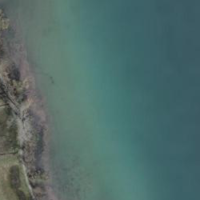
EUNIS habitat code: 14
Species observed at this site:
Caltha palustris
Tussilago farfara